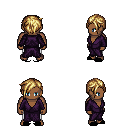
a pixel art fantasy rpg character, male body template, human, dark skin, purple robe, white pants, blonde pixie cut hairstyle, black slippers, four views (front, back, left, right), 2x2 character sprite sheet, small pixel art, hard edges, no anti-aliasing